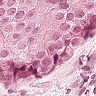
Metastatic tissue present: yes